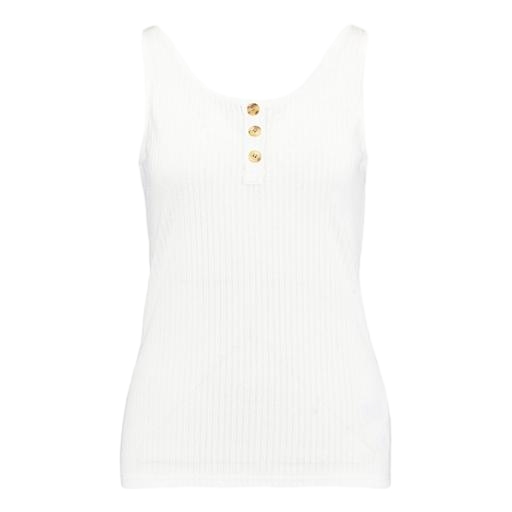
white sleeveless button, sleeveless white button, white ribbed tank, white background